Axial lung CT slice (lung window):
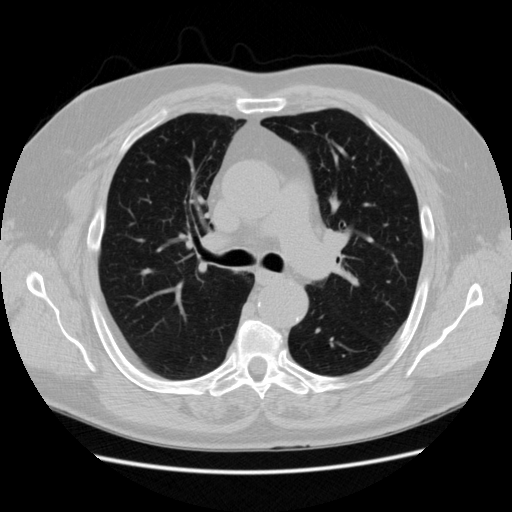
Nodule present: no